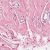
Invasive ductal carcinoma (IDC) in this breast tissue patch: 0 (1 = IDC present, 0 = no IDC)